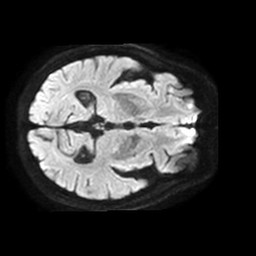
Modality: TRACE
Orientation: axial
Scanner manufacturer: philips
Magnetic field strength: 1.5 T
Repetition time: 3.4 s
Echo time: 0.06922 s